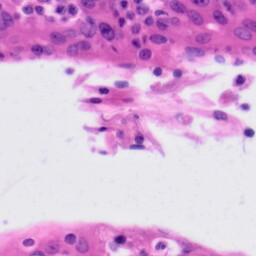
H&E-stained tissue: Tonsil